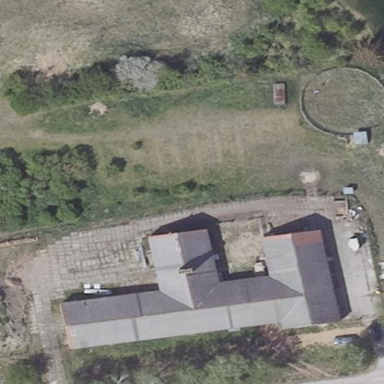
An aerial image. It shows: Farmyard area.